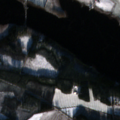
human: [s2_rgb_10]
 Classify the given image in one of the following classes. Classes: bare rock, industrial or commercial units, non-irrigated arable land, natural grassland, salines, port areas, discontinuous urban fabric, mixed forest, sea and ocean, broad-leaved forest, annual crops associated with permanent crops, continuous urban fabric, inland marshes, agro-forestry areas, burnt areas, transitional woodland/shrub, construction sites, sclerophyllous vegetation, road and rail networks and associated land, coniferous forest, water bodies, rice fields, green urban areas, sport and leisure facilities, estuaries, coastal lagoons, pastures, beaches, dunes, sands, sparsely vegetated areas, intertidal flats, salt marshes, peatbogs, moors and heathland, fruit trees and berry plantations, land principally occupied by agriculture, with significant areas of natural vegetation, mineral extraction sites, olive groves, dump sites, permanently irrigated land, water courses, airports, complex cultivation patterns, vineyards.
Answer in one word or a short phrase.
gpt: non-irrigated arable land, land principally occupied by agriculture, with significant areas of natural vegetation, coniferous forest, mixed forest, inland marshes, water bodies